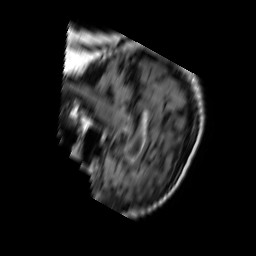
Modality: FLAIR
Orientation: sagittal
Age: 70
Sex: male
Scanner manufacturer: philips
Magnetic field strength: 1.5 T
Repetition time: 11 s
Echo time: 0.14 s